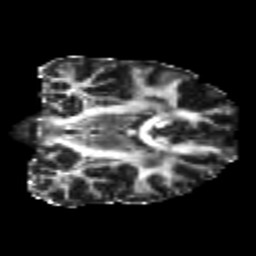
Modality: FA
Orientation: coronal
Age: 21
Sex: male
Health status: healthy
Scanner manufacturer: philips
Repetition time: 7.383 s
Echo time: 0.08599 s